Question: How to add action bar title and subtitle onclicklistener pragmatically like g mail and whats app
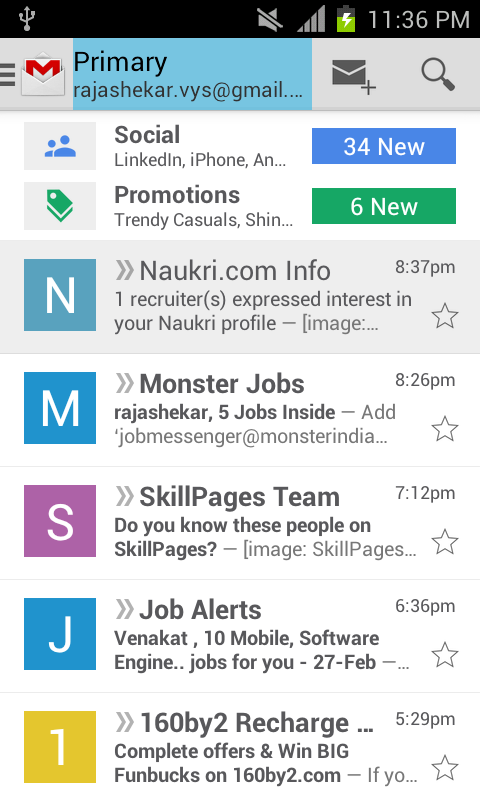
Answer: You can use 'custom action bar' to add Buttons or TextViews like all other layouts. This is good <URL>